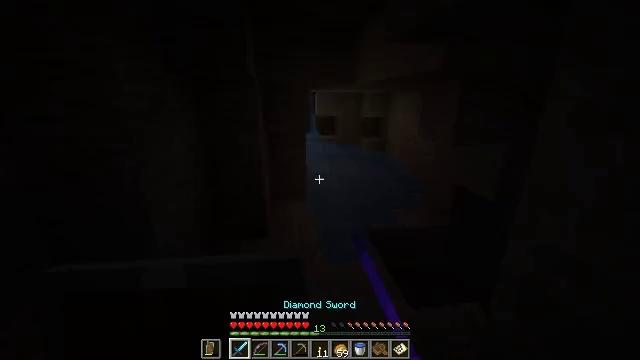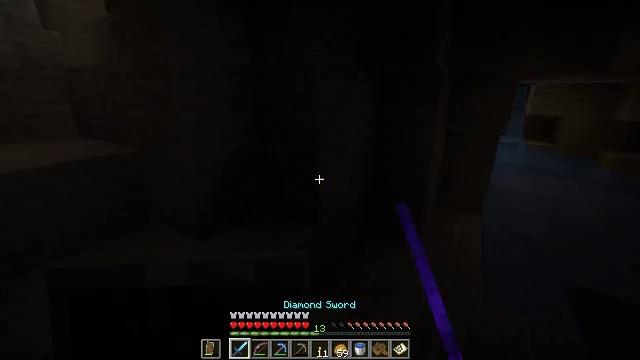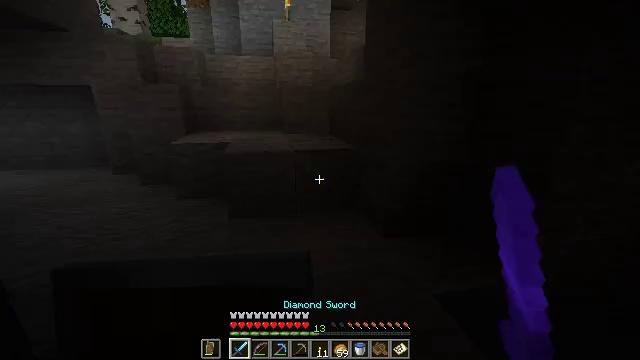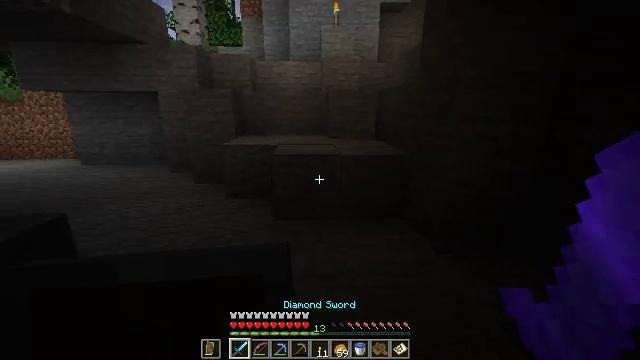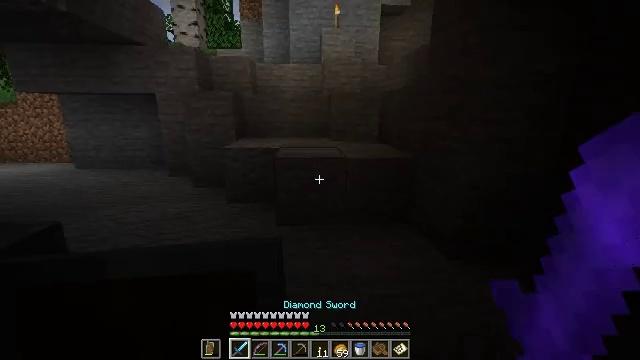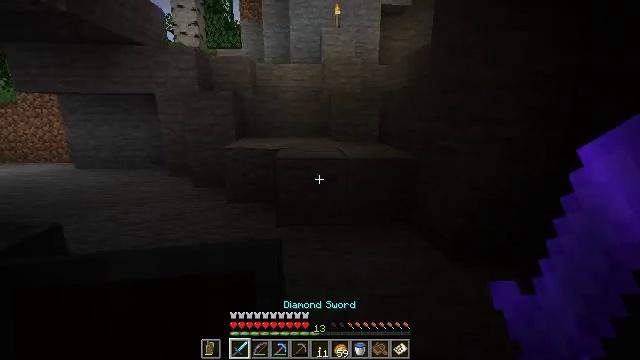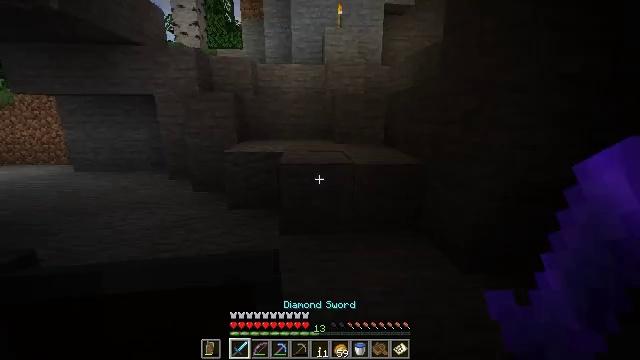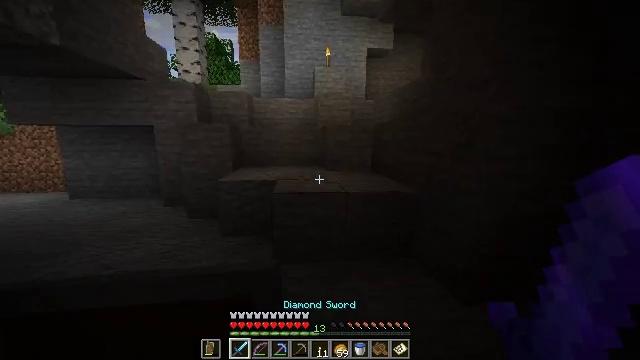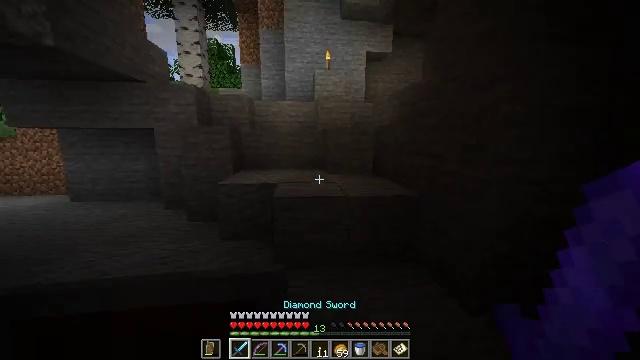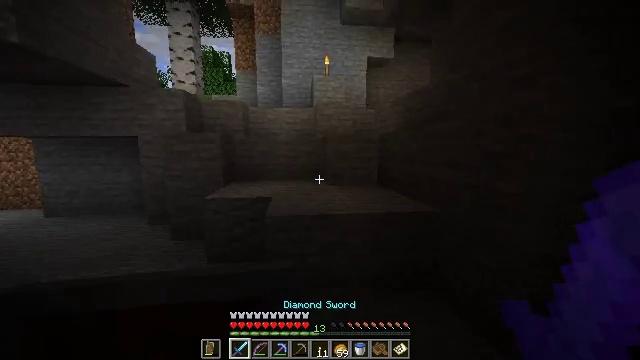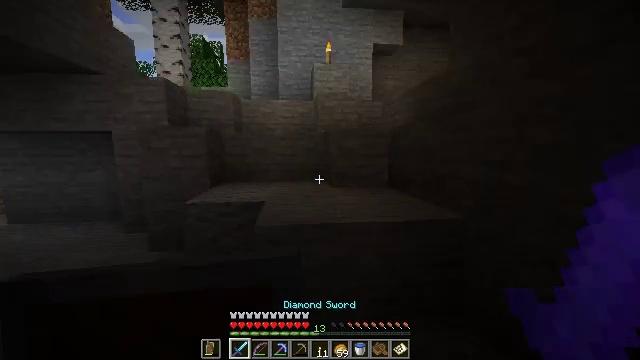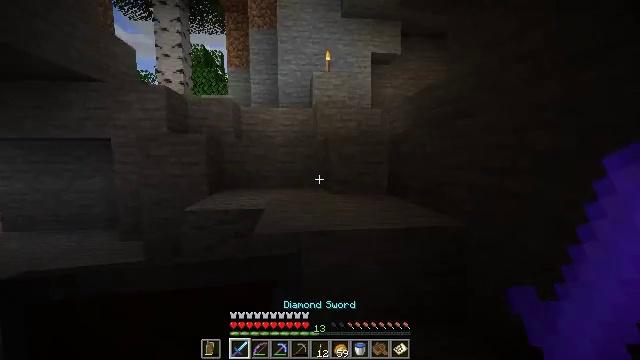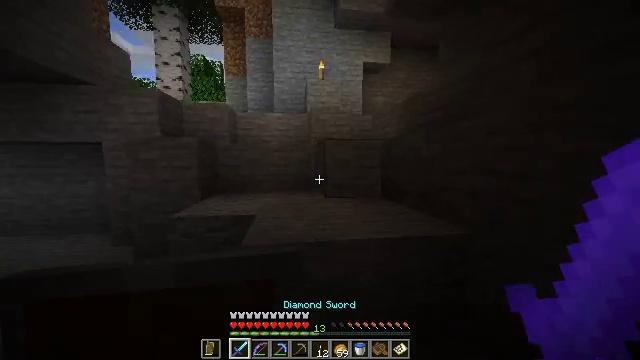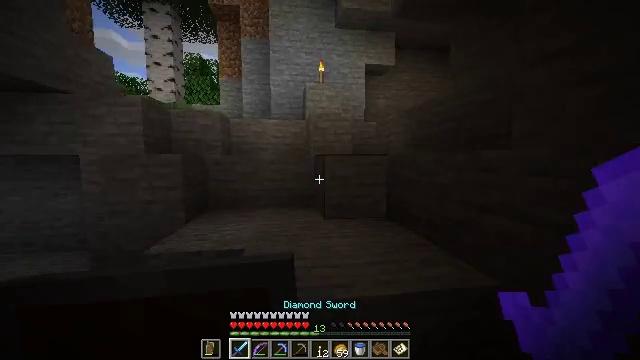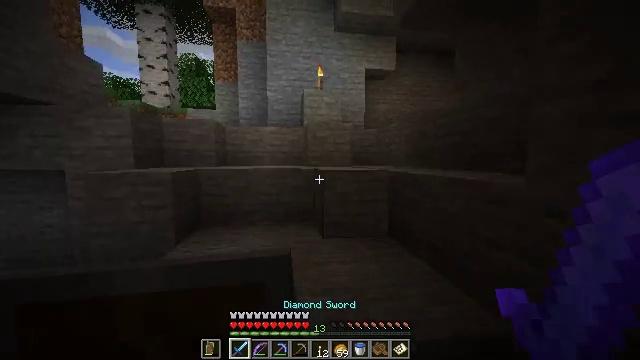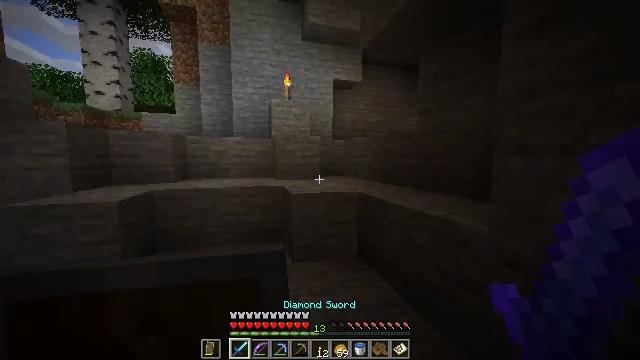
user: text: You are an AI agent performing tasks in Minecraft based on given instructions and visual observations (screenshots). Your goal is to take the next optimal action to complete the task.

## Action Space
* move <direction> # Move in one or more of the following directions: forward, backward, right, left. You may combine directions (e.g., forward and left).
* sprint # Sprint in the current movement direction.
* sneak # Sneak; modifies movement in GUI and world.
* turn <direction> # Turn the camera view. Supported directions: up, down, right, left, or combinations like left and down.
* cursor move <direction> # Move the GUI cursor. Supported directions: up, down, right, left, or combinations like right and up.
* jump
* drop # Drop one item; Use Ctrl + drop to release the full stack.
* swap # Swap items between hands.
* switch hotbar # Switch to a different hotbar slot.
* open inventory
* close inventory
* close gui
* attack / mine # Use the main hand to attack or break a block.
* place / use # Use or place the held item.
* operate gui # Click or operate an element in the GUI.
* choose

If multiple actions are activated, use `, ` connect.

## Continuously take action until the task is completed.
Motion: motion action
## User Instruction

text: Attack the torch to pick it up.
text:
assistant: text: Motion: move right, turn left and down
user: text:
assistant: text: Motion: move forward and move left, turn left and up
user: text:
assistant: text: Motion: move forward and move left, turn left and up
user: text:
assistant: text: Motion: move forward and move left
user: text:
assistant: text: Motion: move forward, sprint
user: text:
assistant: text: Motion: move forward, sprint
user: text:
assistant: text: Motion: move forward, turn right and up
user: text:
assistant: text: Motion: move forward
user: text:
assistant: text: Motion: move forward, turn up
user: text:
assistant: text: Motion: move forward
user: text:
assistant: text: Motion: move forward, turn up
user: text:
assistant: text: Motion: move forward, turn right
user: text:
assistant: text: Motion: move forward, jump
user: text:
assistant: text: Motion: move forward, jump
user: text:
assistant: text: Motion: move forward, turn right, jump
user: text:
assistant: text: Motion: move forward, turn right
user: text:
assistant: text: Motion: move forward
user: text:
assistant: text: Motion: move forward, turn right
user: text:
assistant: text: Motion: move forward
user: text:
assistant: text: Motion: move forward
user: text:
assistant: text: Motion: move forward
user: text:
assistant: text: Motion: move forward
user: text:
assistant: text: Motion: move forward, turn left
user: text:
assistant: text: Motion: move forward, turn left, jump
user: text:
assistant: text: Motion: move forward, jump
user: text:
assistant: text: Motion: move forward, turn left, jump
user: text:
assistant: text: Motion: move forward, turn left, jump
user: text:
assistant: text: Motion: move forward
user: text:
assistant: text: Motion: move forward
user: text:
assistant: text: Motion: move forward